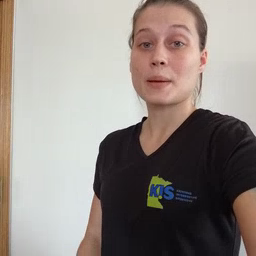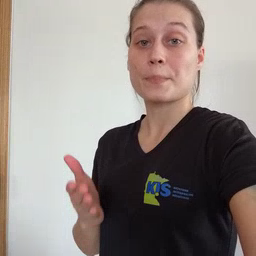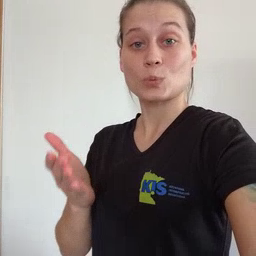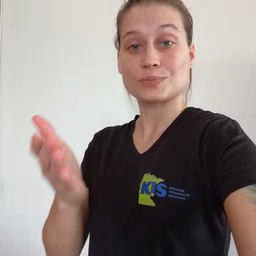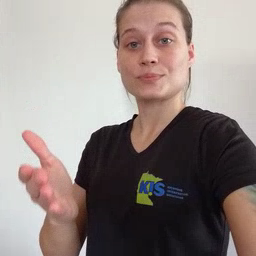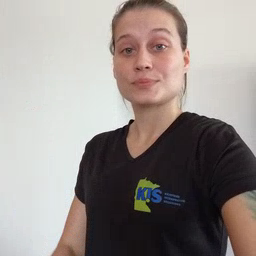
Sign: boat